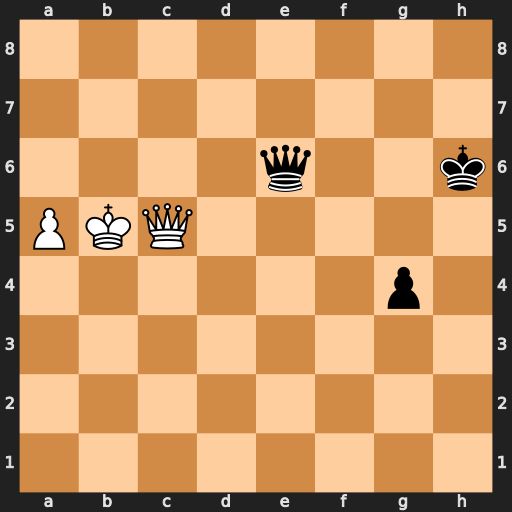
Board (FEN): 8/8/4q2k/PKQ5/6p1/8/8/8
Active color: w
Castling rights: -
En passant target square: -
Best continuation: Qb6 Qg6 Qxg6+ Kxg6 a6 g3 a7